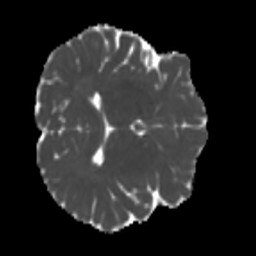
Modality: MD
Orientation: axial
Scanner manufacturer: siemens
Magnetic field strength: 3 T
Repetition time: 4 s
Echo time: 0.0594 s